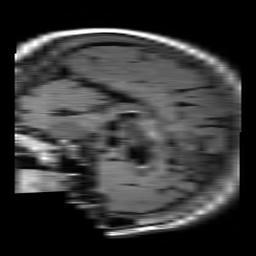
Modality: FLAIR
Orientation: sagittal
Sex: female
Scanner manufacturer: philips
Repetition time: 11 s
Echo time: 0.125 s